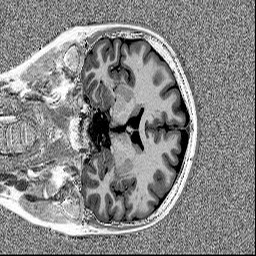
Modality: MP2RAGE
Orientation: coronal
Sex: female